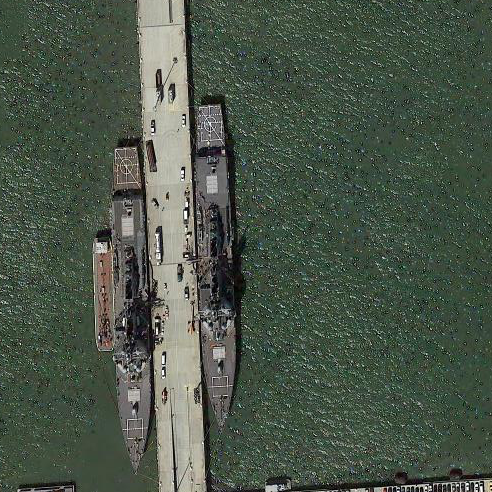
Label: destroyer